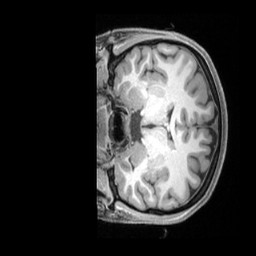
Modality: T1w
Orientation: coronal
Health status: healthy
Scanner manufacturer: siemens
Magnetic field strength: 3 T
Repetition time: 2.4 s
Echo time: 0.00201 s